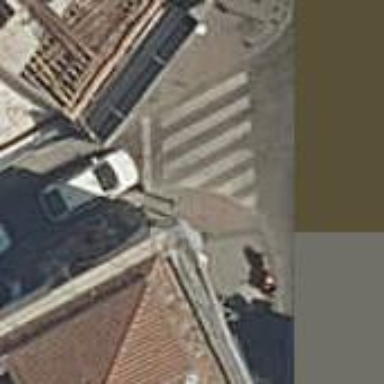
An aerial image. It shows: Crossing with traffic signals.